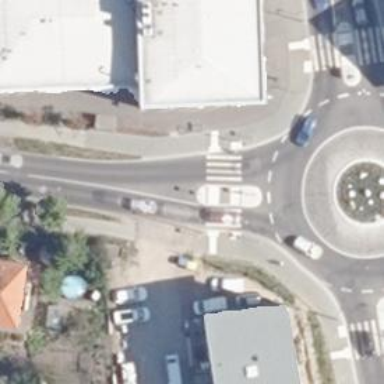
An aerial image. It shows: Uncontrolled zebra crossing with pedestrian island.